Question: I'm trying to style <URL> to be transparent such that the shaded background shows through.

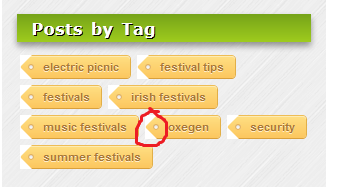
Answer: It works because the background of the demo page is white. The below CSS is where this color is set:
'''
.cloud .tag:before {
border-color: #FFF transparent;
'''
The easiest way would be to change the '#FFF' to a color that best matches the background. You can't just set it as transparent because the tag (yellow/orange thing) is a box and this simply makes a triangle on the left side of that box with different left borders to give it an arrow like look.
See, here I changed it to 'transparent #000' to illustrate how it makes the arrow.

You can't even tell if you change it from '#FFF' to '#EEE'.
'''
border-color: #eee transparent;
'''